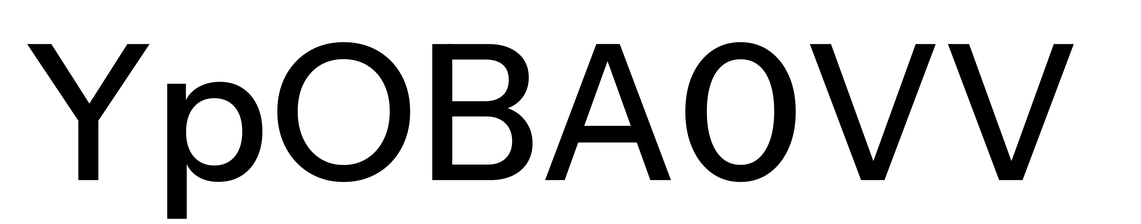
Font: InstrumentSans_Medium